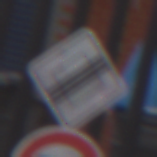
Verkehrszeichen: EndeVorfahrtsstrasse
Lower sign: Geschwindigkeit70
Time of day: MorningAfternoon
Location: Outdoor (Urban)
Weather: Overcast
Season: NotSpecified
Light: Natural